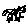
Label: cat